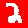
Digit: 2